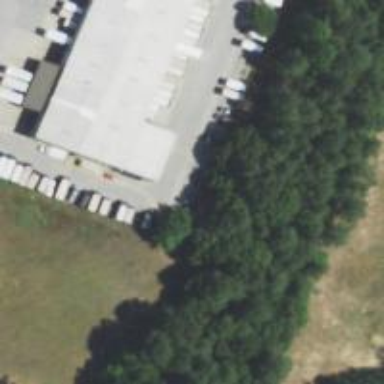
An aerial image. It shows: Building that serves as post depot.